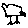
Label: bird